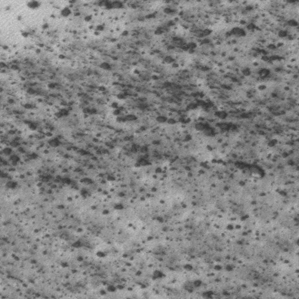
Label: frost